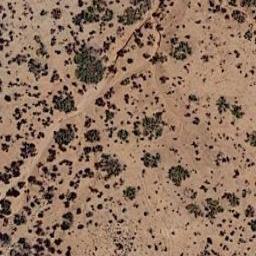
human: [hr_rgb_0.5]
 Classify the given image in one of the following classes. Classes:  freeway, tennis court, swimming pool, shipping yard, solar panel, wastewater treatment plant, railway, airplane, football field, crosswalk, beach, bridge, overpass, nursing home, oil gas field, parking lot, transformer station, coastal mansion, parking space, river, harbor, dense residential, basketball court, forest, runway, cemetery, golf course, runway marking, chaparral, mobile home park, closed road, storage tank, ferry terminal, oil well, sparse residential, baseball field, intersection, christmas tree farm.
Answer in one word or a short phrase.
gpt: chaparral